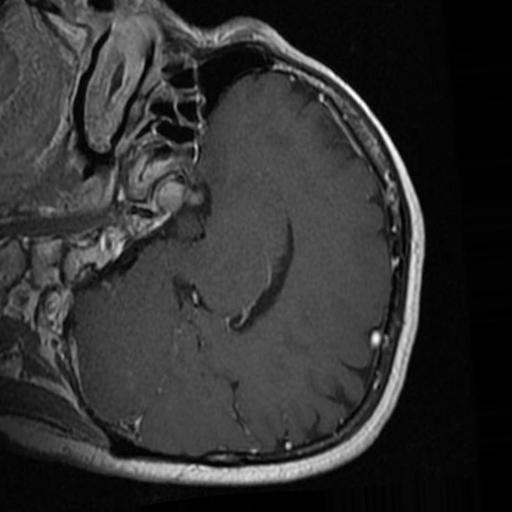
Label: brain_tumor